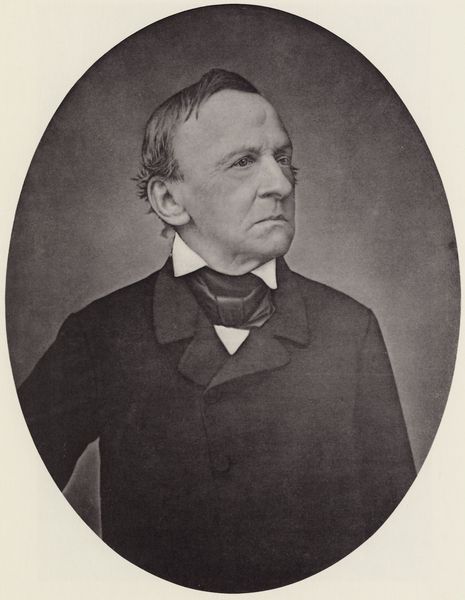
Titel: König Ludwig I. von Bayern (1786-1868)
Künstler: Joseph Albert
Standort: München
Institution: Privatsammlung
Schlagwörter: dunkel, mann, weiß, frisur, grau, hintergrund, mund, nase, ohr, profil, schwarz, stirn, blick, schal, tuch, schleife, alt, anzug, hemd, jacke, augen, falten, gesicht, kragen, rahmen, ärmel, bildnis, hals, herr, portrait, porträt, auge, haare, mantel, stehend, augenbrauen, brustbild, kinn, knopf, lippen, ohren, potrait, rechts, scheitel, schultern, oval, rund, seitlich, wangen, ausdruck, sepia, ernst, schmal, streng, halstuch, atelier, dreiviertelansicht, fotorealistisch, knöpfe, dreiviertelprofil, fliege, hemdkragen, jackett, oberkörper, revers, sakko, foto, fotografie, photographie, medaillon, schwarz-weiss, markant, mundwinkel, verkniffen, stehkragen, photo, halbprofil, jakett, halsbinde, aufnahme, passepartout, bartlos, nadar, beule, atelieraufnahme, enttäuscht, blick4, bäule, geölt, griesgram, steng, knoft